Aerial crown-view tile of a tropical tree (Barro Colorado Island, Panama), acquired 20250915:
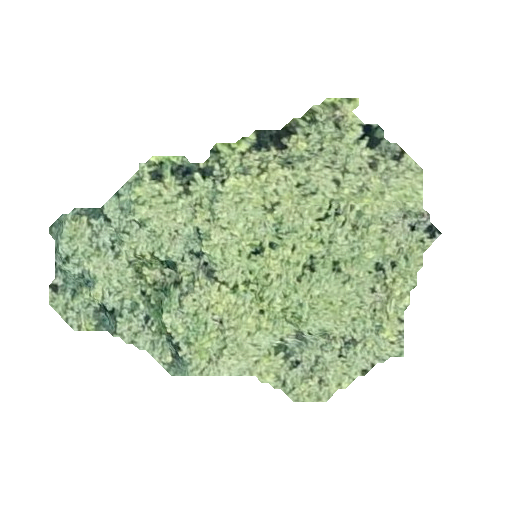
Species: Luehea seemannii
GBIF accepted scientific name: Luehea seemannii
Crown area: 111.91 m²